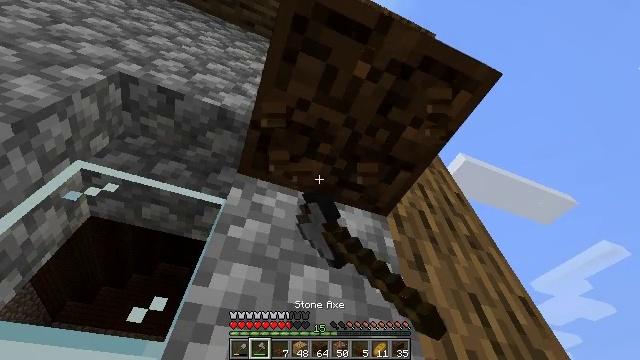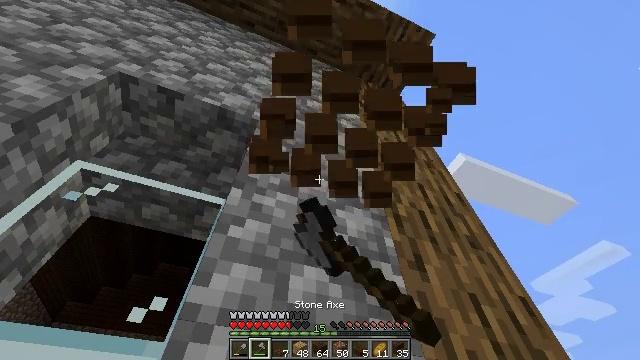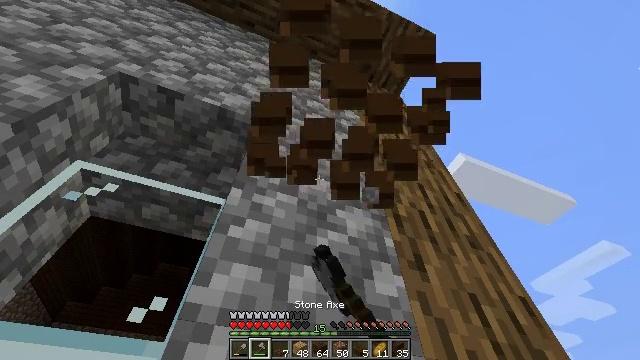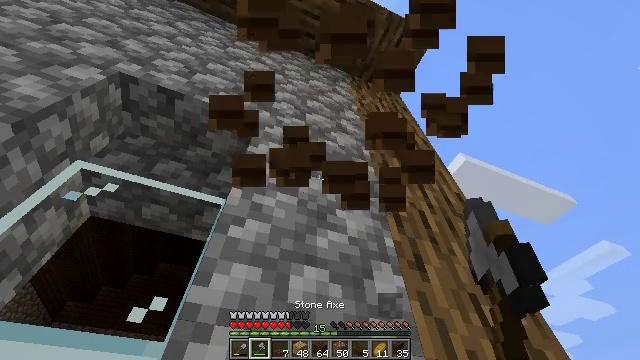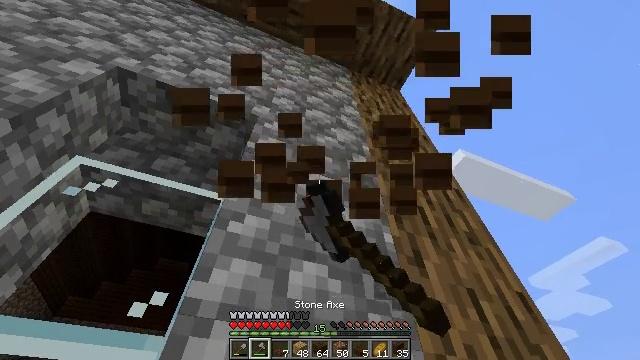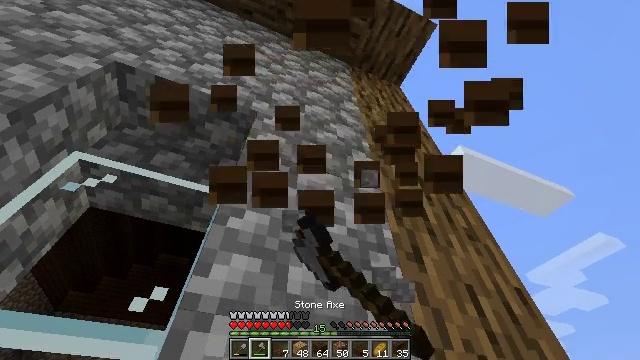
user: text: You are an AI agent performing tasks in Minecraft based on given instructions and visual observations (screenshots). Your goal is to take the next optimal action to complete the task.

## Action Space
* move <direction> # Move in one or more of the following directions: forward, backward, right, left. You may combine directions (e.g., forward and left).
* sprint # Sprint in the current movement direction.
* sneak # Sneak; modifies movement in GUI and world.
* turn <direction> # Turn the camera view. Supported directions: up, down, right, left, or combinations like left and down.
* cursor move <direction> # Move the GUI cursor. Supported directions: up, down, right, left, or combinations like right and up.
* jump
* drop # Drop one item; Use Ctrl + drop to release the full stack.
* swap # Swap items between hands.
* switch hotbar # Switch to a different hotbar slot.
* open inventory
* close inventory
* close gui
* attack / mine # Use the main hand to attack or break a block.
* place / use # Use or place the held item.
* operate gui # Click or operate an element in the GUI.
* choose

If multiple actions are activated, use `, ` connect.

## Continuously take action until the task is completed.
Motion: motion action
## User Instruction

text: Harvest the dark oak trapdoor for reuse.
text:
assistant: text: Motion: attack / mine
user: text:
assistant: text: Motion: attack / mine
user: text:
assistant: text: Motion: attack / mine
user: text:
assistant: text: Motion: attack / mine
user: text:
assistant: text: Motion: attack / mine
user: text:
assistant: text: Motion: attack / mine